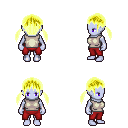
a pixel art fantasy rpg character, female body template, dark elf, purple skin, white sleeveless shirt, red pants, gold twin-tailed hairstyle, four views (front, back, left, right), 2x2 character sprite sheet, small pixel art, hard edges, no anti-aliasing